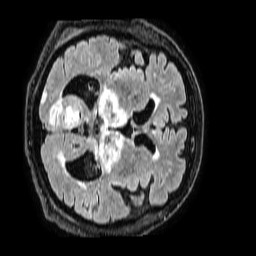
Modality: FLAIR
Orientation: axial
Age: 63
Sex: male
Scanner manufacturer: philips
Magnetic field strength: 1.5 T
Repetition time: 4.8 s
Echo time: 0.3 s